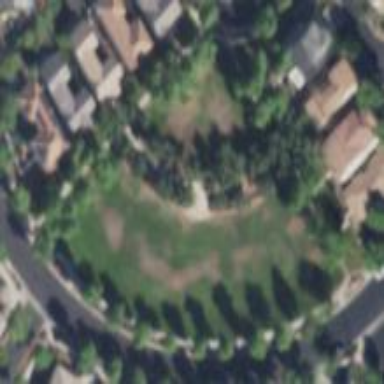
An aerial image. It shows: Lovely park for leisure and relaxation.